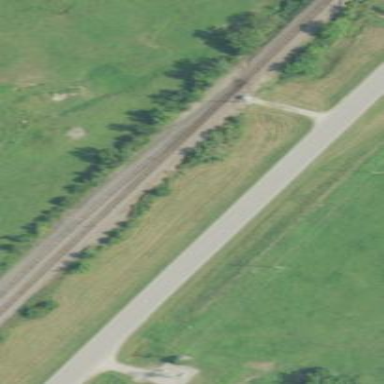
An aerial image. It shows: Railway spur junction area.